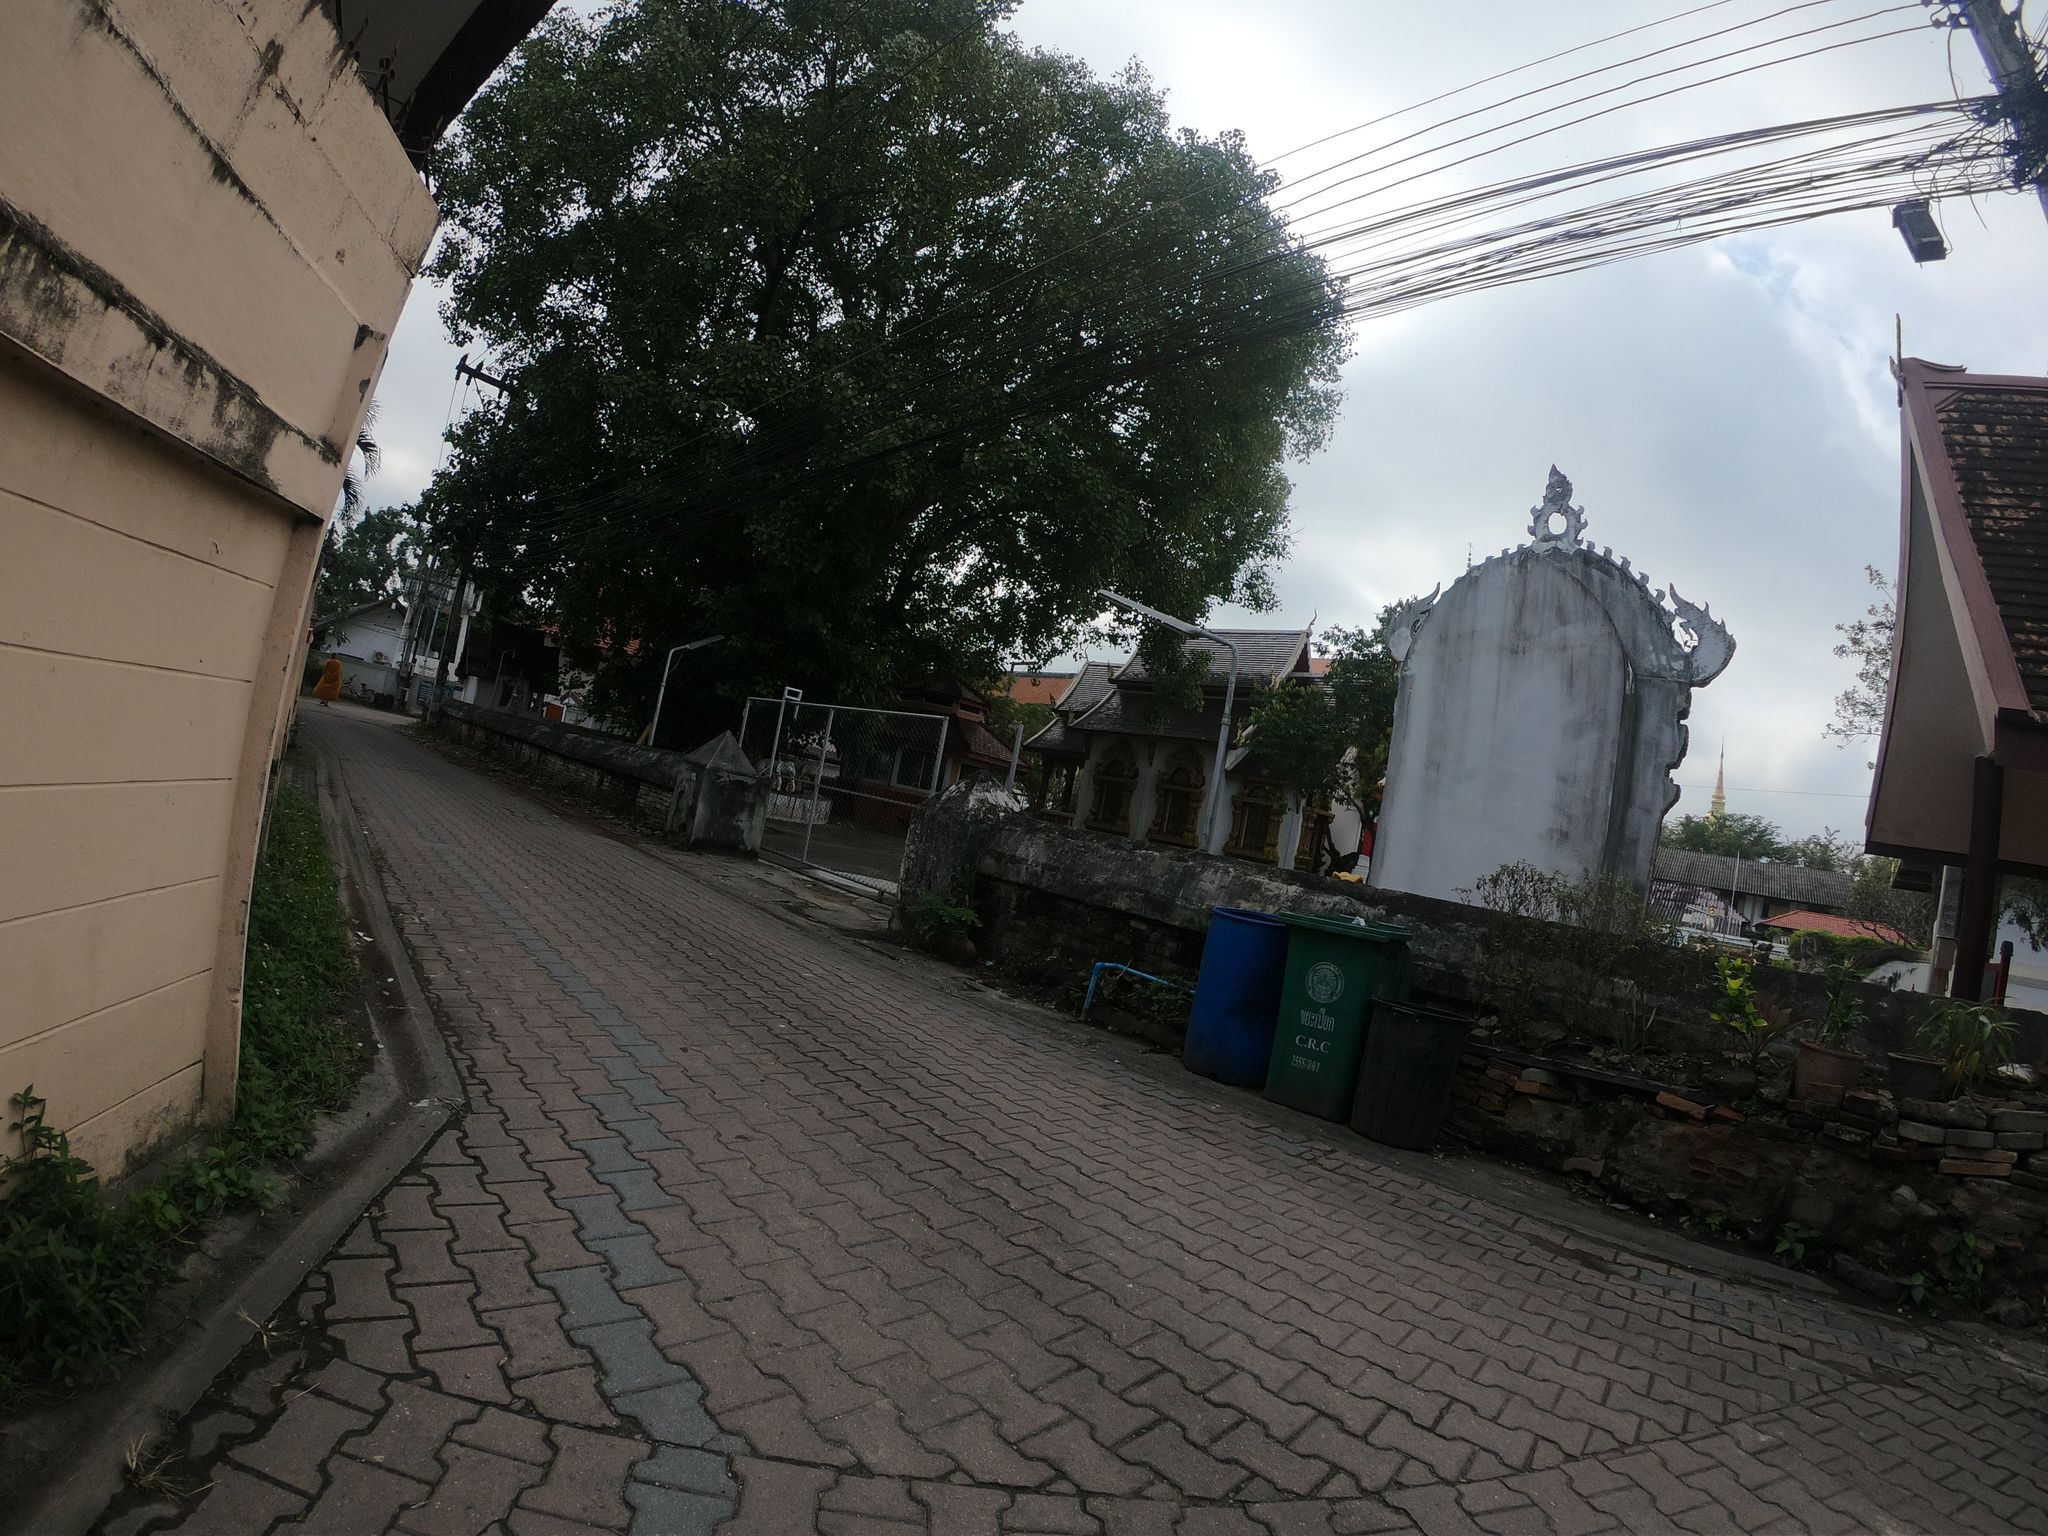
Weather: clear
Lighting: day
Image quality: good
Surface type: walking surface
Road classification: residential
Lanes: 1
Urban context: semi-dense urban cluster
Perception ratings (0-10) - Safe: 4.77, Lively: 5.33, Beautiful: 2.74, Boring: 4.06, Depressing: 3.19, Wealthy: 7.3